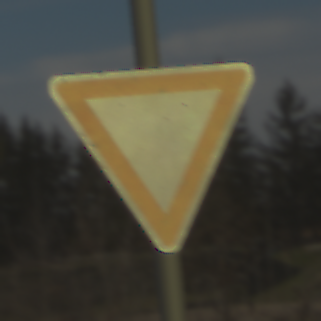
Verkehrszeichen: VorfahrtGewaehren
Umgebung: Outdoor, Nature
Tageszeit: MorningAfternoon
Wetter: Clear
Licht: Natural
Jahreszeit: NotSpecified
Kontrast: HighContrast